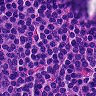
Metastatic tissue present: no